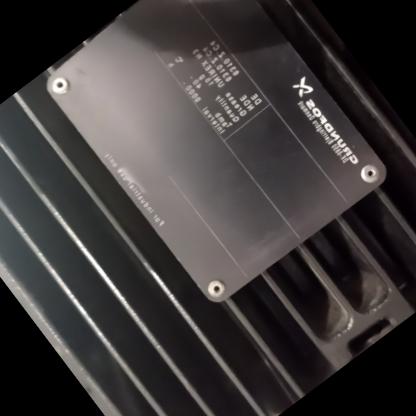
Klasa: tabliczka-znamionowa